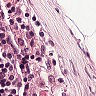
Metastatic tissue present: no